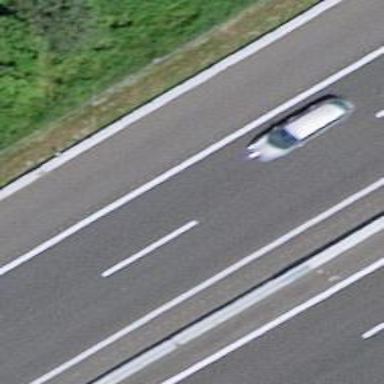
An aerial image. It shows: Motorway.